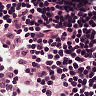
Metastatic tissue present: no